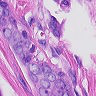
Metastatic tissue present: yes